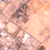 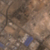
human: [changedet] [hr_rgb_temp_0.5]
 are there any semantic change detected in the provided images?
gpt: There is no difference.